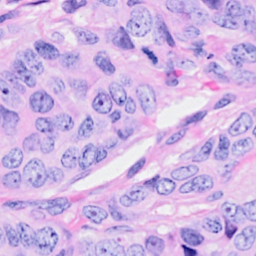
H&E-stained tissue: Breast